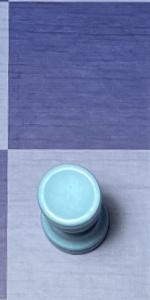
Label: Rook_White